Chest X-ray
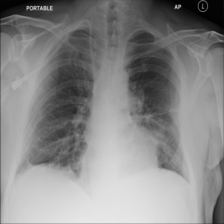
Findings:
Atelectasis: negative
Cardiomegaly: negative
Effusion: negative
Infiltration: negative
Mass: negative
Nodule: negative
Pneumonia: negative
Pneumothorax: negative
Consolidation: negative
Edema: negative
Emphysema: negative
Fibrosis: negative
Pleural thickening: negative
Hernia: negative